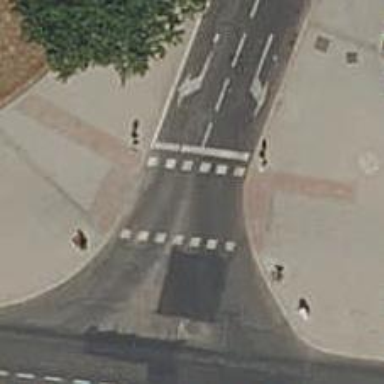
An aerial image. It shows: Road crossing with traffic signals.